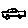
Label: car